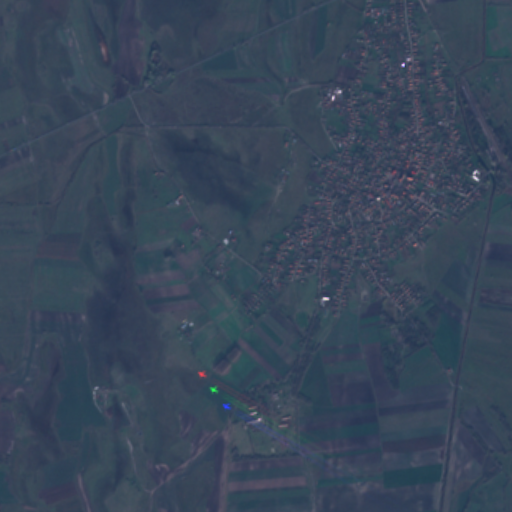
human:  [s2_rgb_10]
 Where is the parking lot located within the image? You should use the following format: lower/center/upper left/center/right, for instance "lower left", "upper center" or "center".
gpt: The parking lot is located in the center right of the image.
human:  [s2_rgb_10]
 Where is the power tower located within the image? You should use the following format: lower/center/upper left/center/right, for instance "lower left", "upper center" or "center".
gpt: The power tower is located in the upper center of the image.
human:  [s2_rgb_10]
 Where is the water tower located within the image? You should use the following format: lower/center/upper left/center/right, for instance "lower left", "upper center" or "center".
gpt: The water tower is located in the center right of the image.
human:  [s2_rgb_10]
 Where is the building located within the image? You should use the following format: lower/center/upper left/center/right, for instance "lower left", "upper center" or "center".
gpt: There is no building in the image.